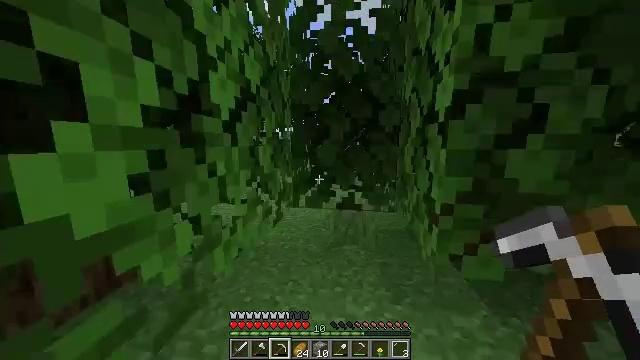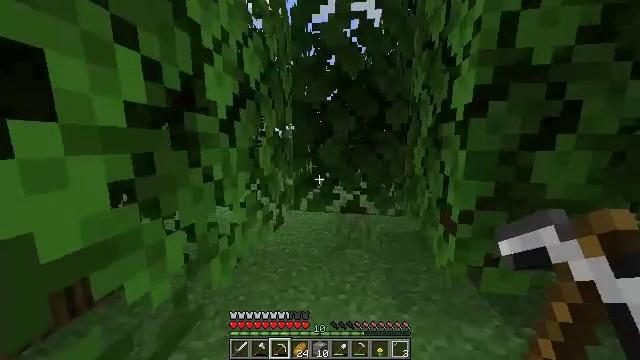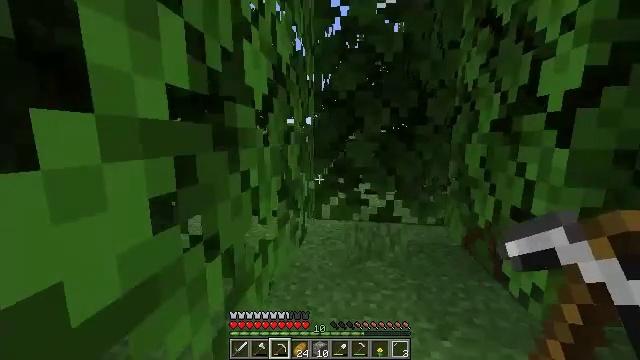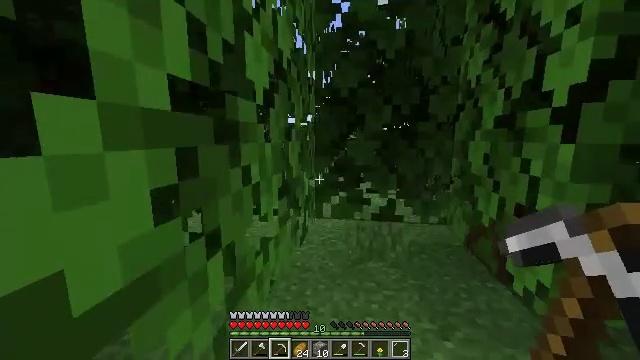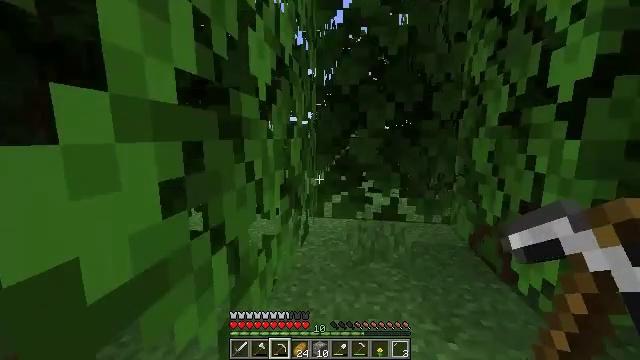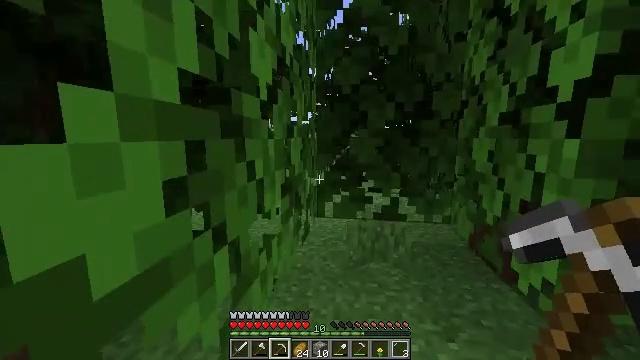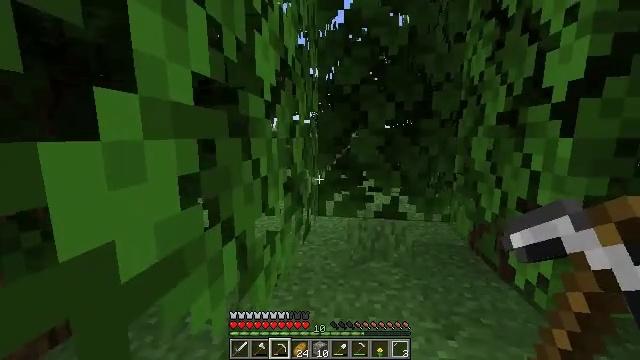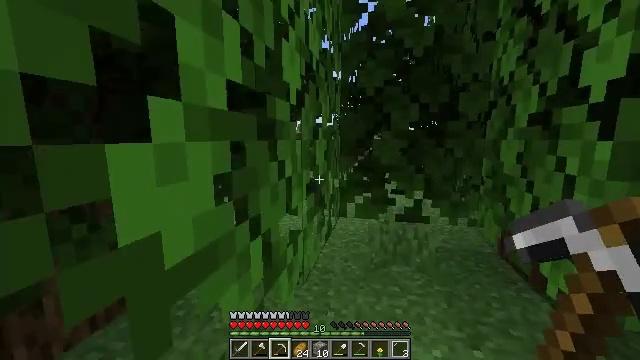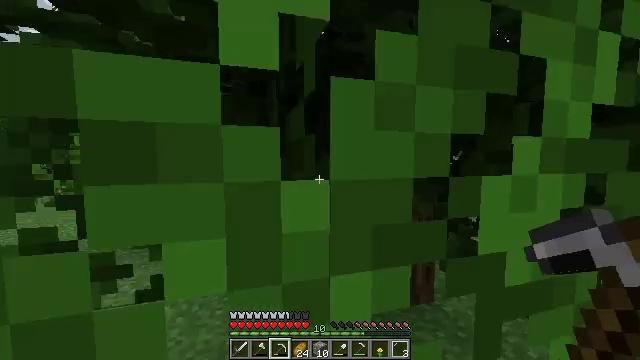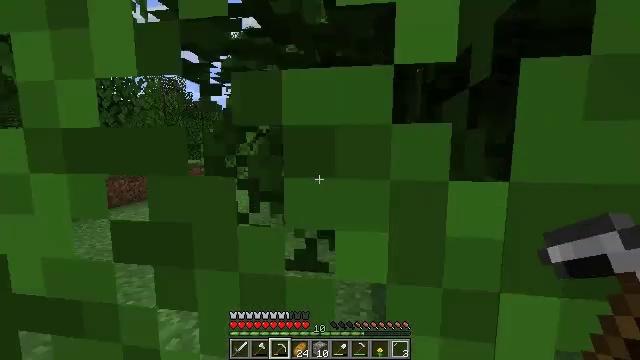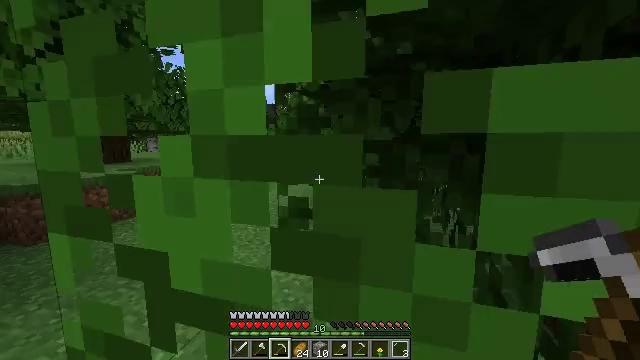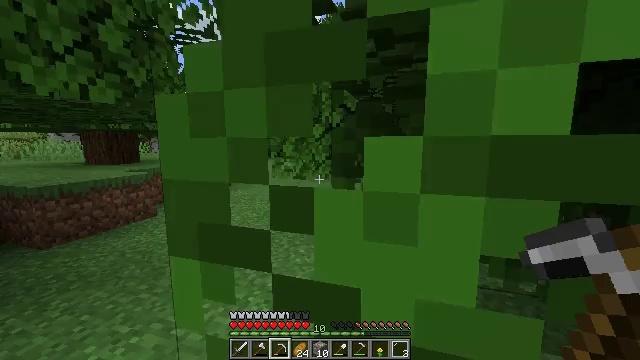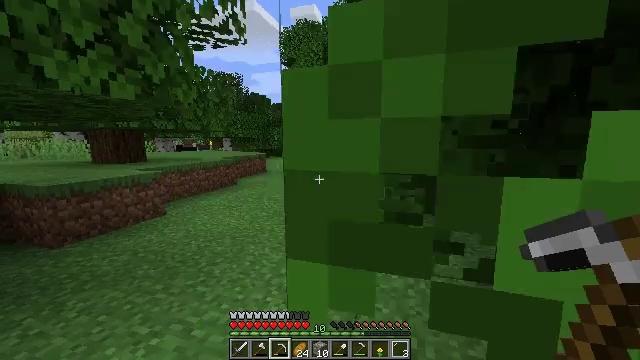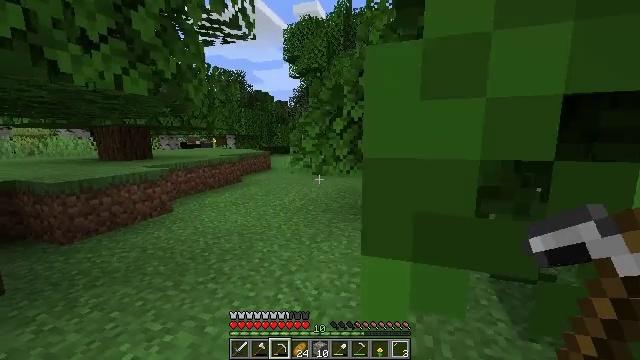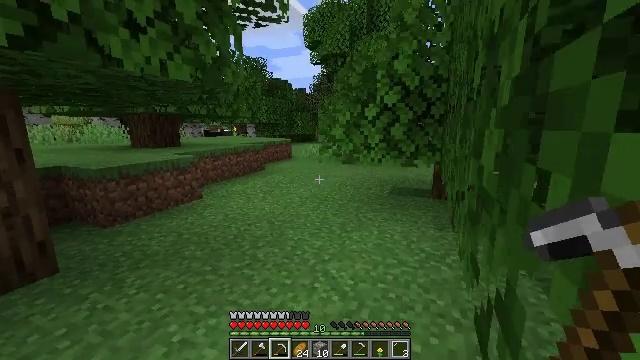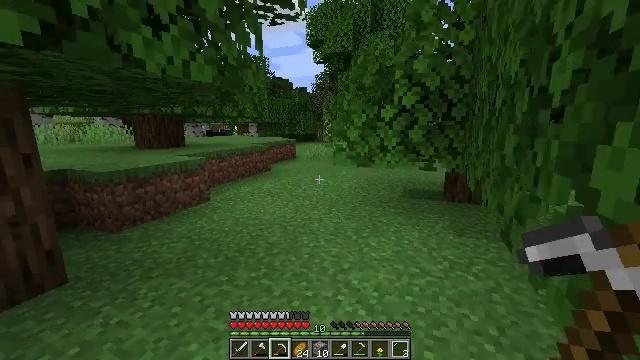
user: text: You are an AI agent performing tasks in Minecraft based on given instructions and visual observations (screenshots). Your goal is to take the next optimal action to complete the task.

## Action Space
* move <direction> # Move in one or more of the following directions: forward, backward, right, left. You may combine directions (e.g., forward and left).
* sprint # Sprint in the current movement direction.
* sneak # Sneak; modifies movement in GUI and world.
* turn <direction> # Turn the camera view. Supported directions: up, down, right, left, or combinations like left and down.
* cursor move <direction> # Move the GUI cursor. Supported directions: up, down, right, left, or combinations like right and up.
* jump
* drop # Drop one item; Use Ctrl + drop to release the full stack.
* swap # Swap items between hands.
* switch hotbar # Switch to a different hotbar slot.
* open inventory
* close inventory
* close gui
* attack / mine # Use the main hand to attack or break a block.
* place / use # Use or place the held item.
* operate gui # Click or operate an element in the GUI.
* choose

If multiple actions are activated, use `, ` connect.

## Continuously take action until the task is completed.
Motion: motion action
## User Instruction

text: Collect some oak leaves.
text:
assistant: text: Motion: move left
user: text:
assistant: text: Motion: move left
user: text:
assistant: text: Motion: move left
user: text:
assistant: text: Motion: move left
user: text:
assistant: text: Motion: move left
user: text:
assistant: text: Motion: move left
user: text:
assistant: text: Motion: move left, turn left
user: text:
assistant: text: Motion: move left, turn left and up
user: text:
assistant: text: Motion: move left, turn left and down
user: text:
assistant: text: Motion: move forward and move left, turn left and down
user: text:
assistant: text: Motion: move forward and move left
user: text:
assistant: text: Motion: move forward and move left
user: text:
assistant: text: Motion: move forward and move left
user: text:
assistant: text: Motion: move forward and move left, turn left and down
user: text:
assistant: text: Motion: move forward and move left
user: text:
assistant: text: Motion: move forward
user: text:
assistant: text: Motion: move forward
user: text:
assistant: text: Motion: move forward
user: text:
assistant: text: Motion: move forward, turn right and up
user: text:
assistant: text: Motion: move forward
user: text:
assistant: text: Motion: move forward
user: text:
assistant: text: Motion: move forward, turn left
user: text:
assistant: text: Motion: move forward, sprint
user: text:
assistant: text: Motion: move forward, sprint
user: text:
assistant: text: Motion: move forward, sprint
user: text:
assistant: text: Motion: move forward, sprint
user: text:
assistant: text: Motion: move forward
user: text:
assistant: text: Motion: move forward
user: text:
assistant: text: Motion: move forward
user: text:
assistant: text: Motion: move forward